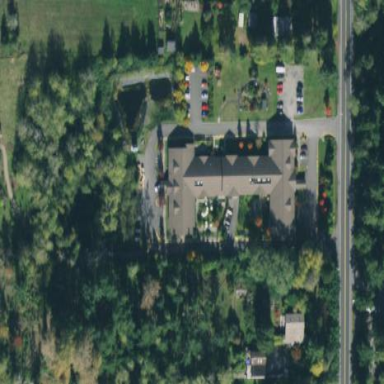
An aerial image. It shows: Nursing home building.